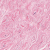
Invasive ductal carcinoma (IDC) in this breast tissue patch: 0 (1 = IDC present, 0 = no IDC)